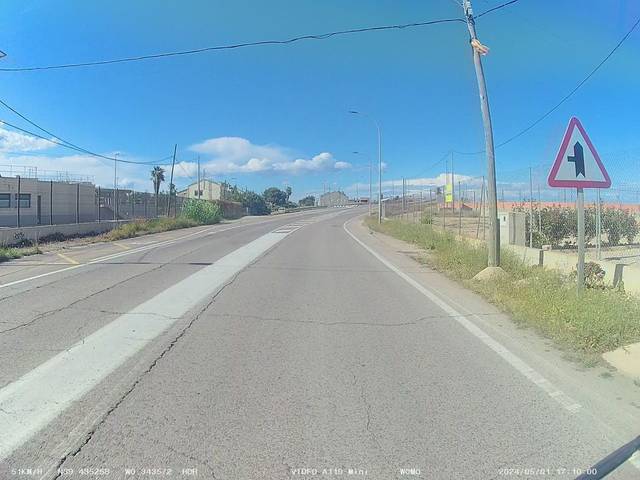
Region: Spain
Coordinates: 39.435, -0.3436